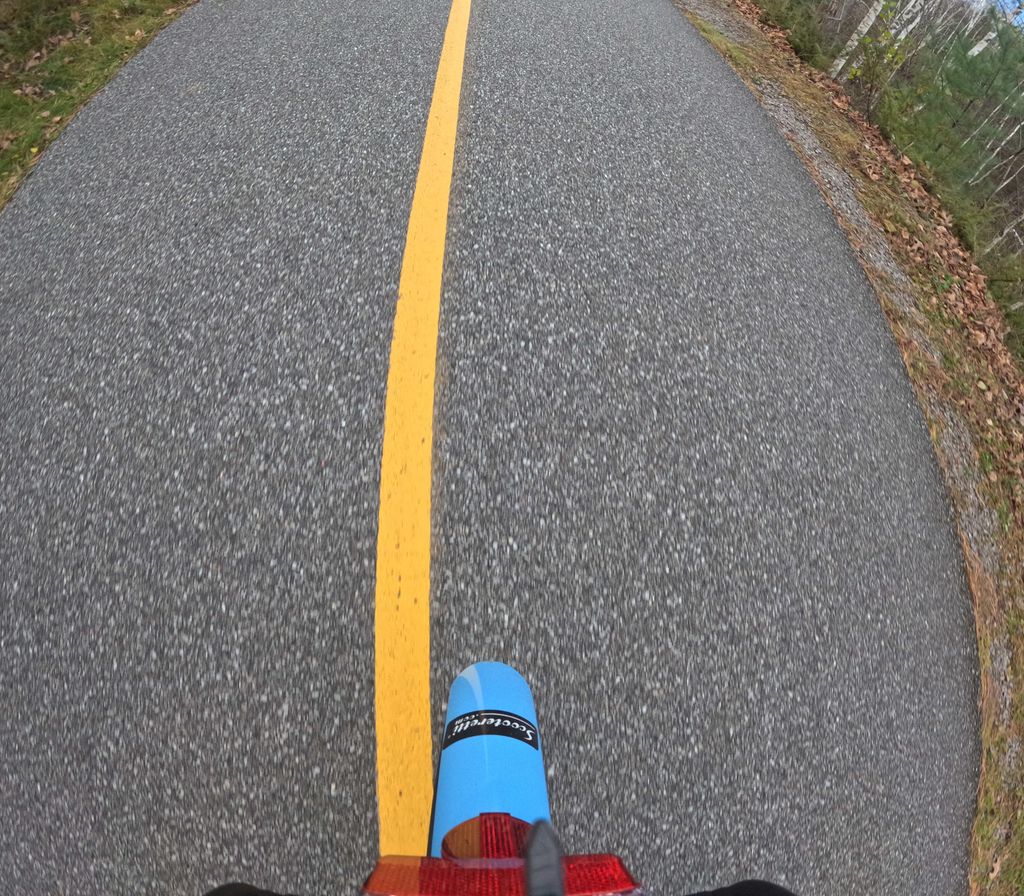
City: ottawa-gatineau